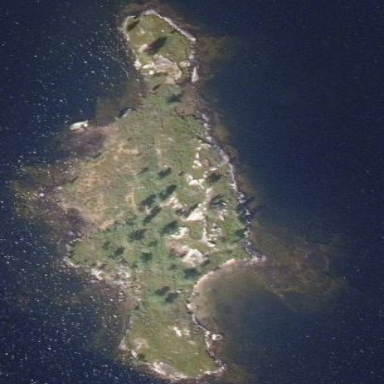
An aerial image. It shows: Islet.